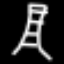
Label: The Eiffel Tower